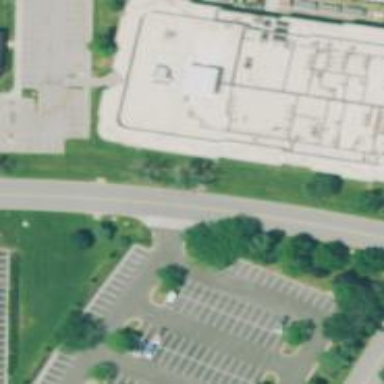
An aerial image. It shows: Commercial building.